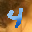
Label: 4